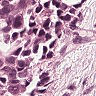
Metastatic tissue present: yes